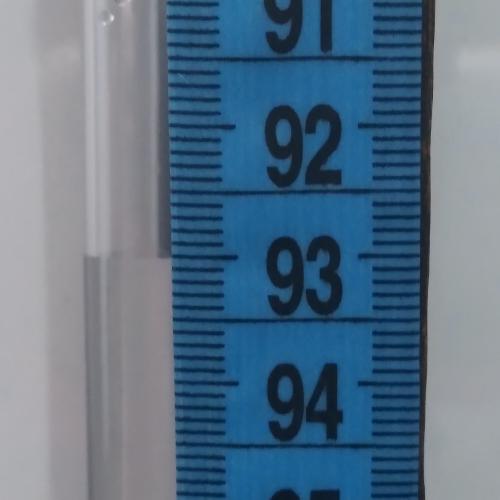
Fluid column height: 93.0 cm